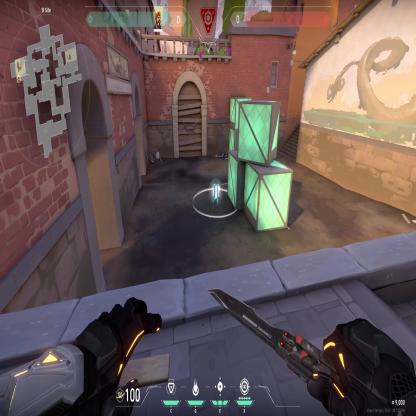
Label: planted spike